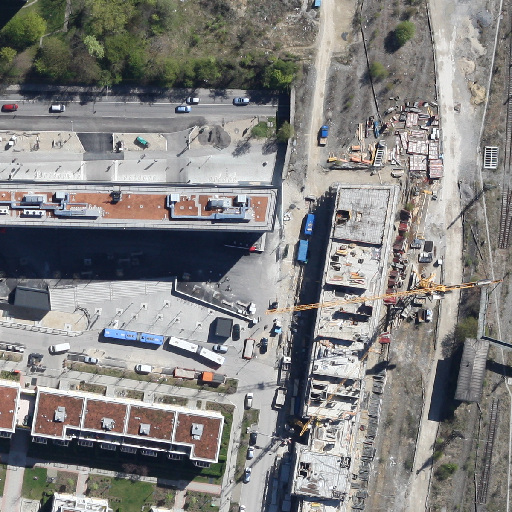
Referring expression: van